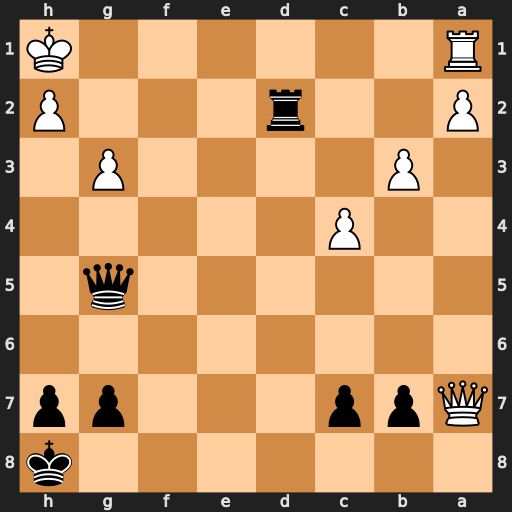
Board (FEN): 7k/Qpp3pp/8/6q1/2P5/1P4P1/P2r3P/R6K
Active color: b
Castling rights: -
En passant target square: -
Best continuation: Qf6 Qb8+ Rd8 Qxd8+ Qxd8